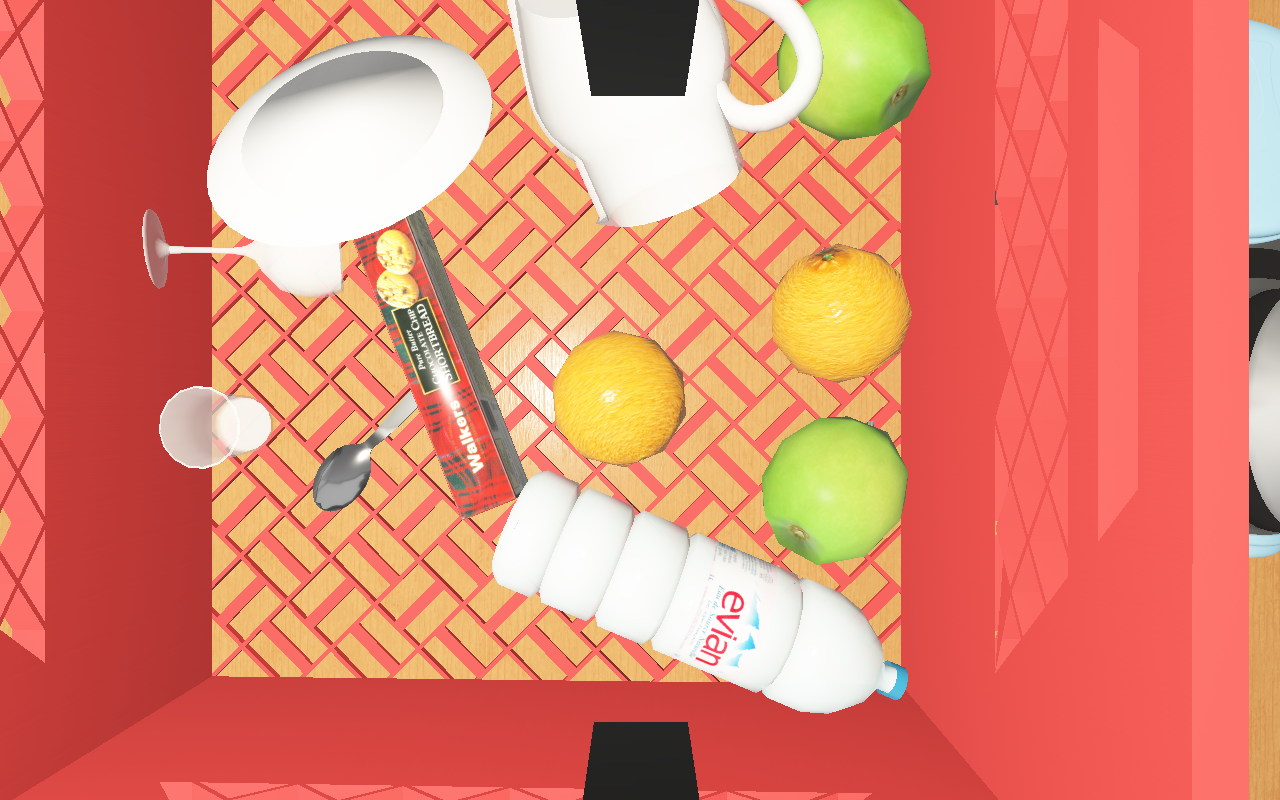
Objects in the scene:
water bottle
apple
orange
glass
wineglass
cereal box
cereal box
biscuit box